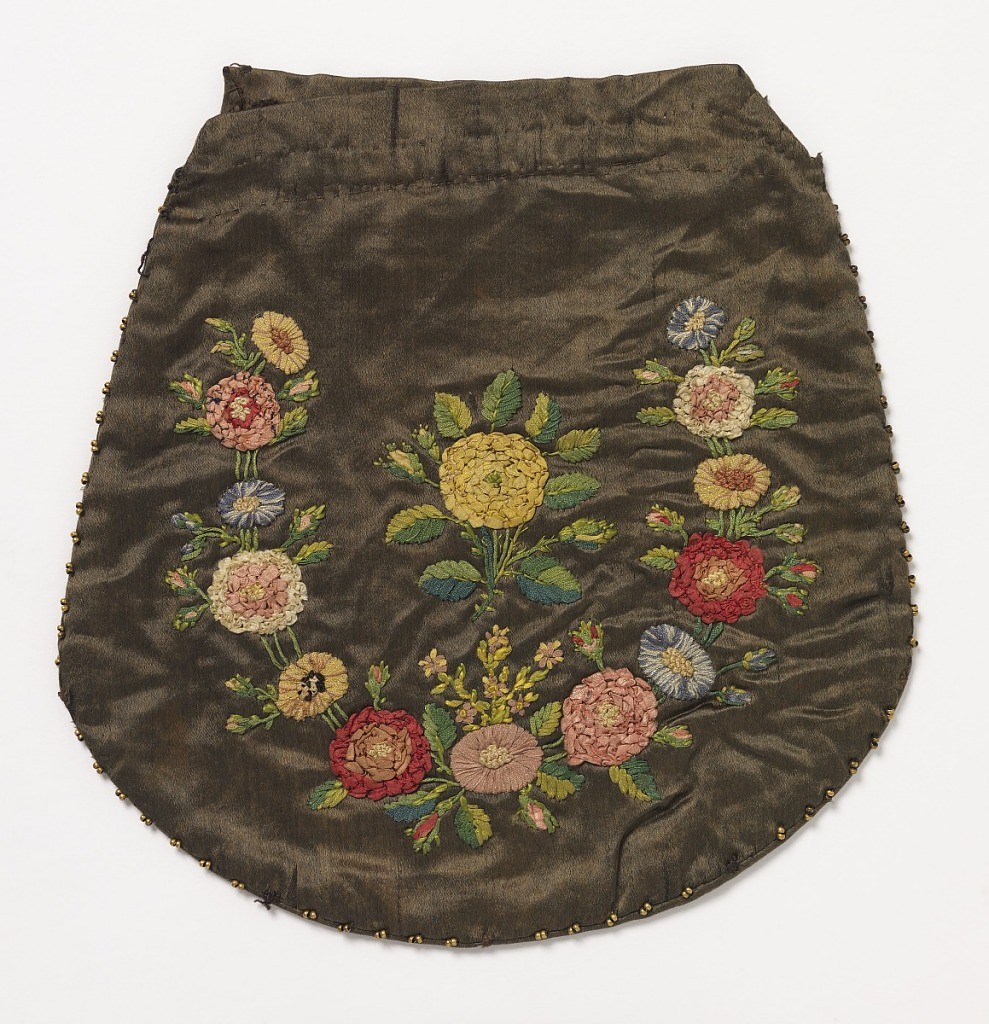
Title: Purse
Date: early 19th century
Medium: silk, copper beads Technique: embroidered on satin foundation
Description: Woman's purse of gray satin embroidered with silk ribbons and colored silk floss. Copper beads stitched in pairs on the seam.